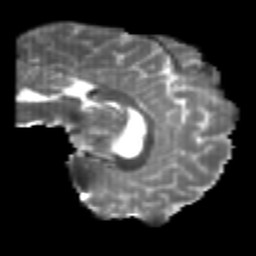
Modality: T2w
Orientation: sagittal
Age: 21
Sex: male
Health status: healthy
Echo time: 0.074 s